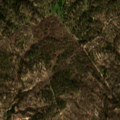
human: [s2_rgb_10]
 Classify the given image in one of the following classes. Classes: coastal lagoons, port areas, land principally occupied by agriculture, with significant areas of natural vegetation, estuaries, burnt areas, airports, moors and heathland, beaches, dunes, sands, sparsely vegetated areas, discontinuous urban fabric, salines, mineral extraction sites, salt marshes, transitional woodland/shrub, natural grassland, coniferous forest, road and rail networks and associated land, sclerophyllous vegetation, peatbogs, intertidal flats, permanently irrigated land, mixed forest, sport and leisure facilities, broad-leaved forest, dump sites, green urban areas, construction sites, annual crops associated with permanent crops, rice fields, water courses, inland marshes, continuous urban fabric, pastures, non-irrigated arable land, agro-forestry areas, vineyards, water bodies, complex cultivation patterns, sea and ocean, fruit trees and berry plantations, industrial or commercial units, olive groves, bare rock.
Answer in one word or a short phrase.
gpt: agro-forestry areas, broad-leaved forest